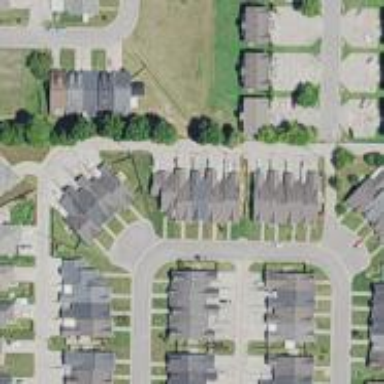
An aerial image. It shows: Residential road.